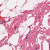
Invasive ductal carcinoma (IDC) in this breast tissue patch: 0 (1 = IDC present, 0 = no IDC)